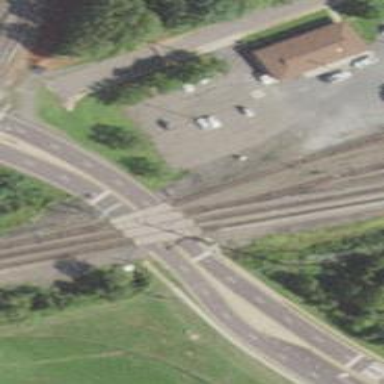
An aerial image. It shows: Railway crossing.